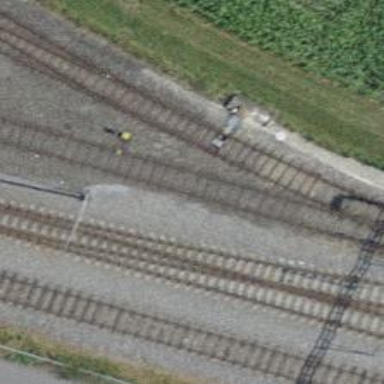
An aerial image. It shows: Railway switch.